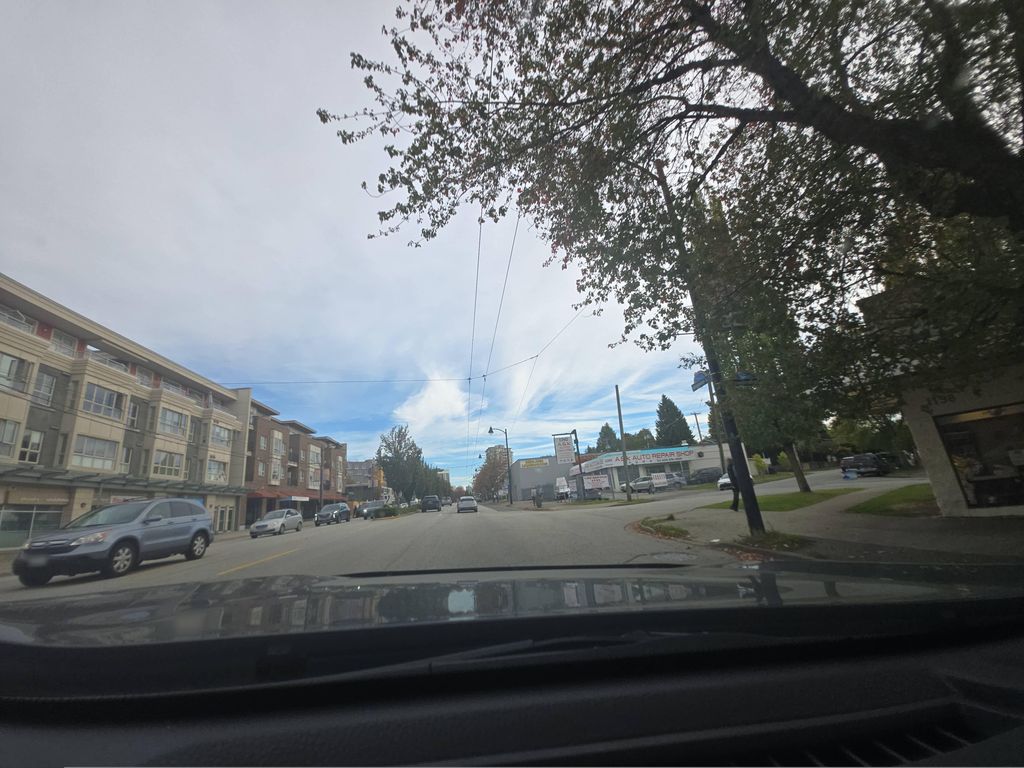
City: vancouver